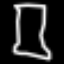
Label: hourglass